Field crop: maize
Growth stage: 1
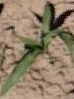
Species: maize